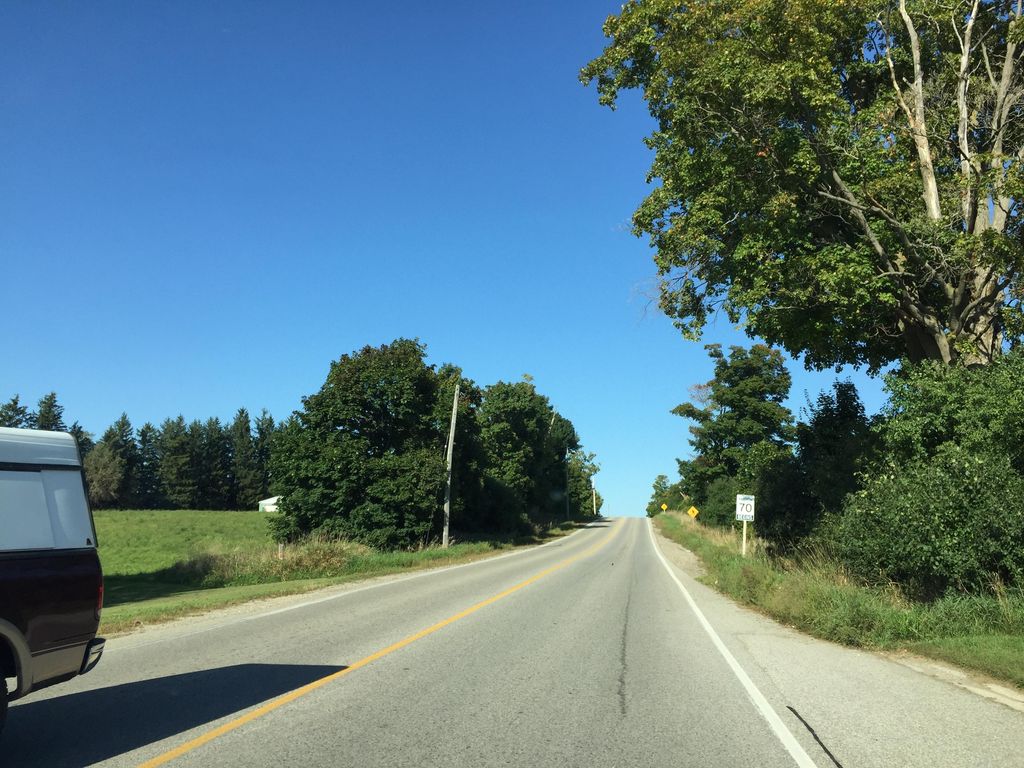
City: kitchener-waterloo